Question: Under iOs7, and not earlier versions, I've a line who pass through my Tab Bar (shown with green arrow on example picture from the link below).
I don't know where the problem come from. Any idea how to correct it ?
Thank you very much.

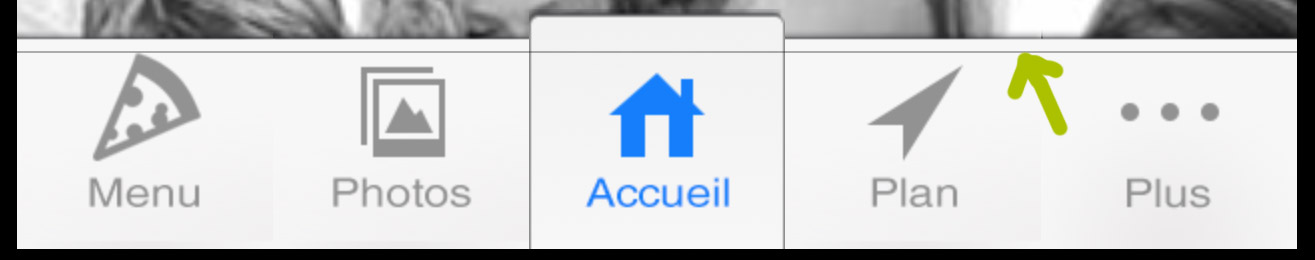
Answer: I think you have to check the height of UITabBar in iOS 7. It is possible Apple has decreased the height of UITabBar, as per height of UITabBar you have to redesign your image for accurate result.